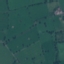
Land use / land cover: Pasture